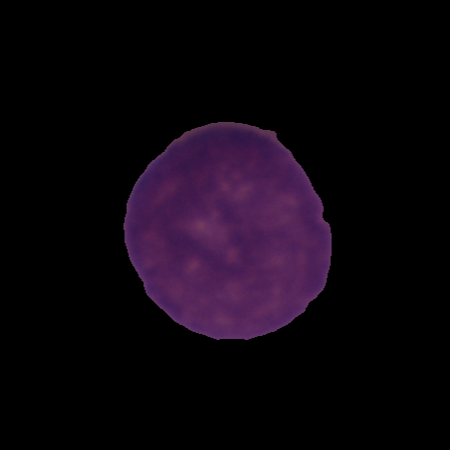
Label: healthy